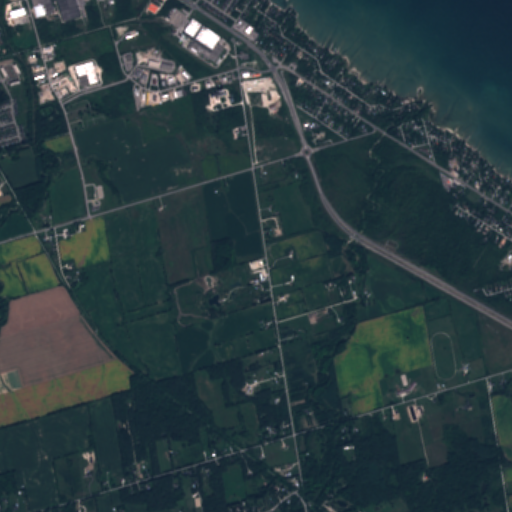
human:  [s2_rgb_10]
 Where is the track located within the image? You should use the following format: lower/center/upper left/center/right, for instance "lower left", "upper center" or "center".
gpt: The track is located in the lower right of the image.
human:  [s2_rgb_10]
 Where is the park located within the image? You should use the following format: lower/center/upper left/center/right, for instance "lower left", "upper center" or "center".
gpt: There is no park in the image.